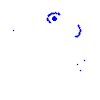
Particle: pion